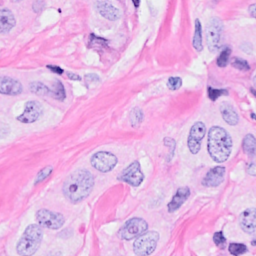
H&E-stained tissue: Breast